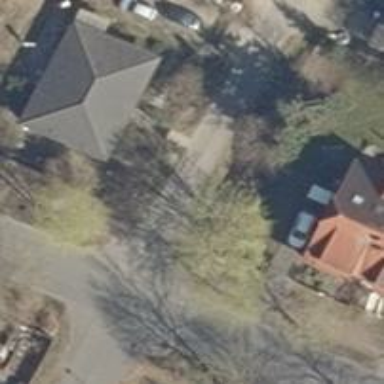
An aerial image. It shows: Residential road with asphalt surface. There is opposite cycleway.